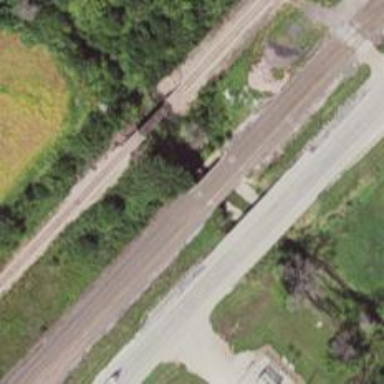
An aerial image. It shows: Bridge over railway line.